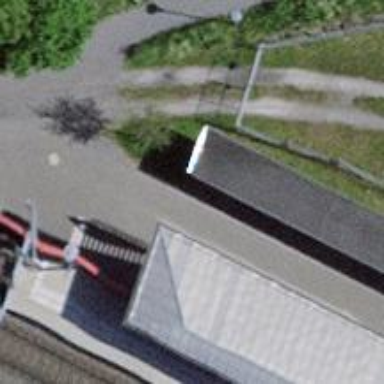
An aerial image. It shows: Bicycle parking area.